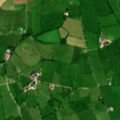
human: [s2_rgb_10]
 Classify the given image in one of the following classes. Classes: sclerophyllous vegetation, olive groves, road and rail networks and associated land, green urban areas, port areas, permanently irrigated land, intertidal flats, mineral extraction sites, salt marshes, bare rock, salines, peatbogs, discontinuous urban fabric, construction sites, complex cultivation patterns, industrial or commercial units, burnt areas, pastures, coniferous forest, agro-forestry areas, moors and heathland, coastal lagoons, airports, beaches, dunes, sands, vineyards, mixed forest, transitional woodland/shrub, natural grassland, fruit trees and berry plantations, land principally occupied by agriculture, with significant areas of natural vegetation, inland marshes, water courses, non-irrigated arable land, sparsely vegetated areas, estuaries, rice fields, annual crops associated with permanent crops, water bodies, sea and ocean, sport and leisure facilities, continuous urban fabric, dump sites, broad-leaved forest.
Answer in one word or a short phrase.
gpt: pastures